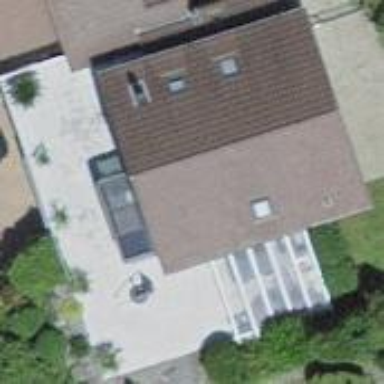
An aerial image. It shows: Gabled roof on residential building.